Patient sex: F
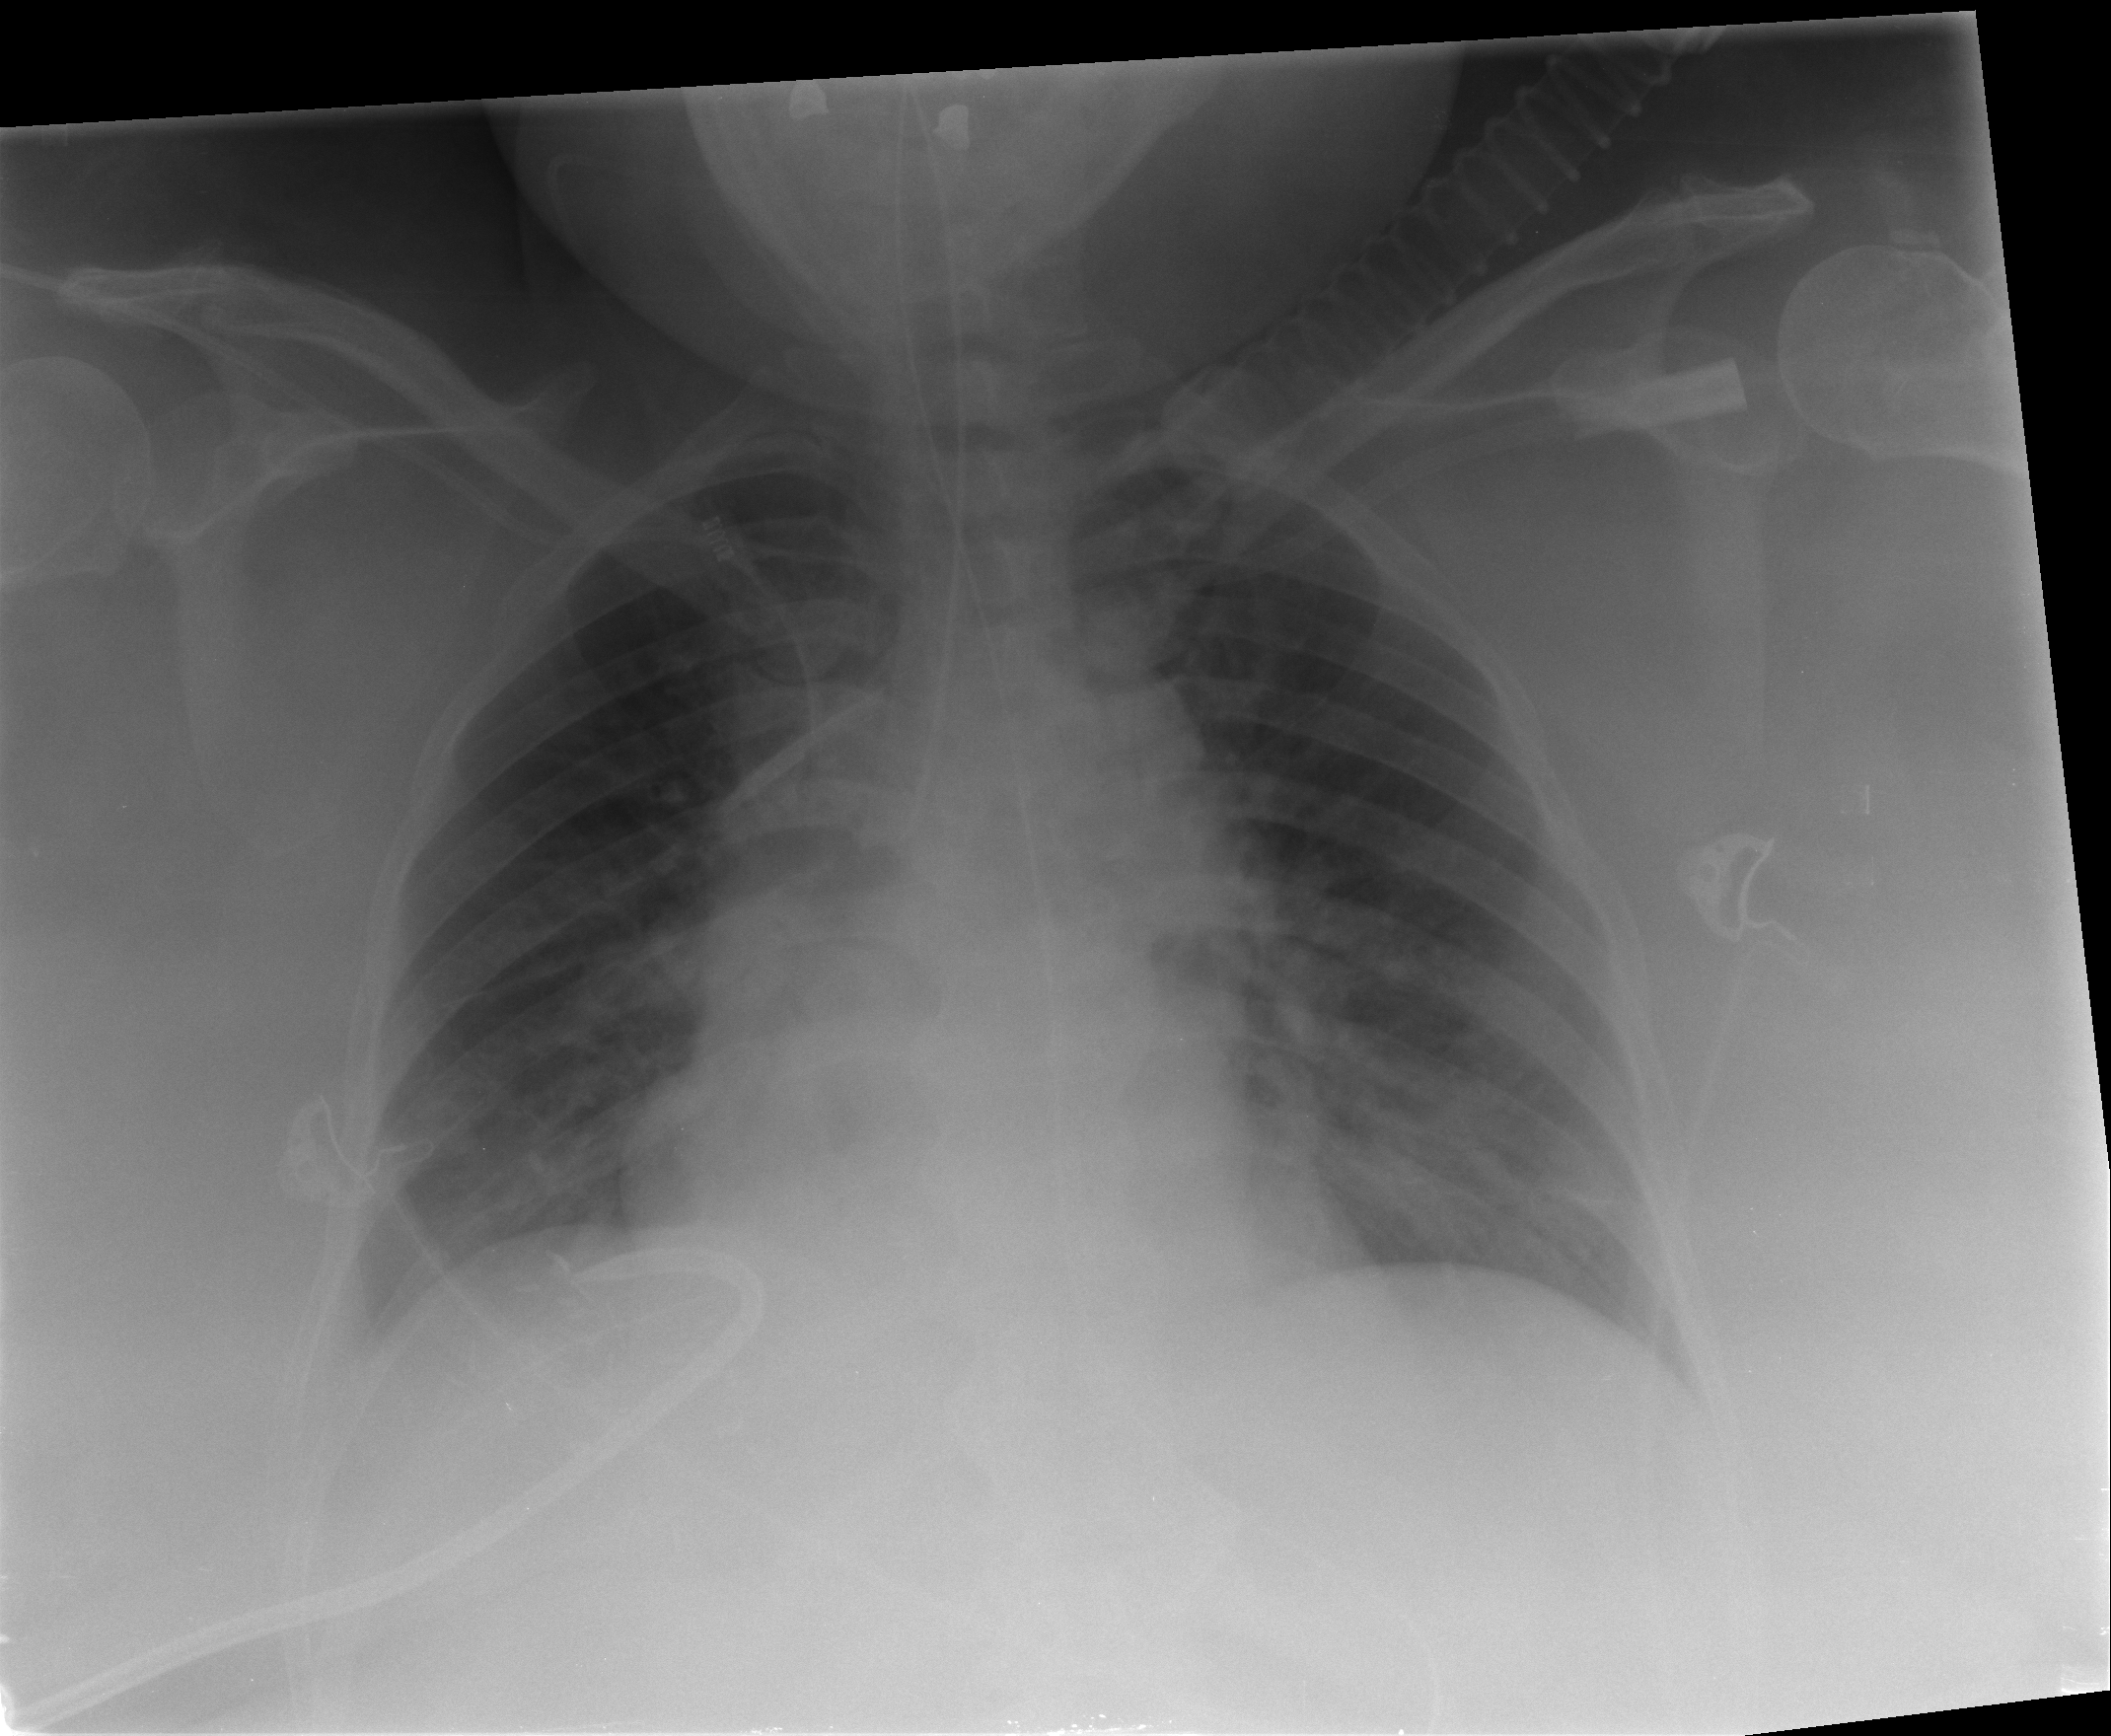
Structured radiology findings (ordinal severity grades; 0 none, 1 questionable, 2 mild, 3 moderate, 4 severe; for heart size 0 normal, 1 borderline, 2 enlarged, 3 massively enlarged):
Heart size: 2
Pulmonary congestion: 2
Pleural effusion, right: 1
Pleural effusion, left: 0
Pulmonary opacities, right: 0
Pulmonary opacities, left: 0
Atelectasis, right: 2
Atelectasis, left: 2